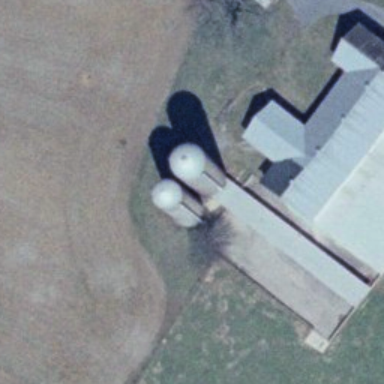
Two small storage tanks next to some buildings are on the ground .